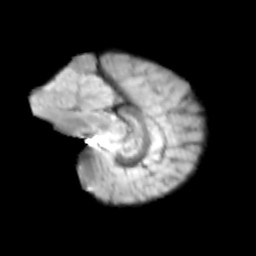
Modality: T2w
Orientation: sagittal
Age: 10
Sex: male
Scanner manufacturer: siemens
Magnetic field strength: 3 T
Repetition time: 3.8 s
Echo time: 0.07 s